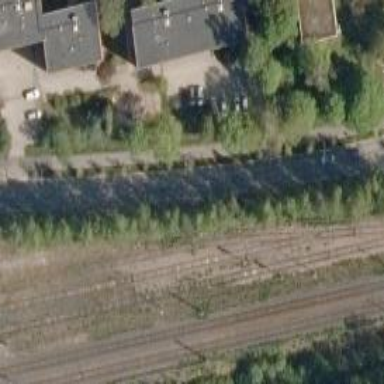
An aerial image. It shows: Railway yard.